Interaction volume radius: 5 \u00c5
Interaction volume height: 15 \u00c5
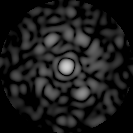
Disorder parameter: 0.8504